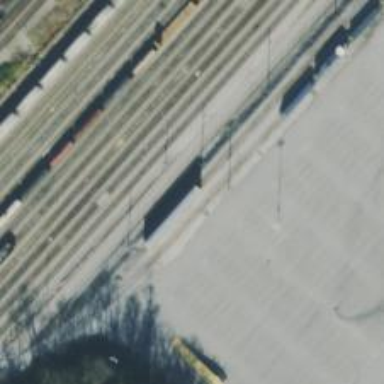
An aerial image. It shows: Railway yard used for servicing trains.